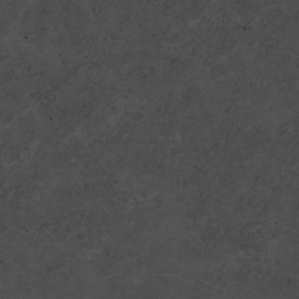
Label: non_frost